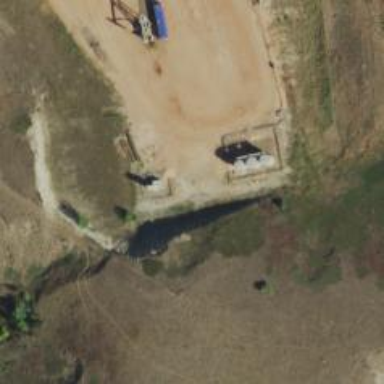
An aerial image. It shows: Storage tank with man-made structure.